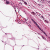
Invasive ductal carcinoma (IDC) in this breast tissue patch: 0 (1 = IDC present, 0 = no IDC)